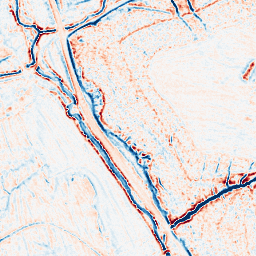
Category: edge_preserving
Decomposition family: bilateral
Decomposition parameters: d: 9
sigma_color: 75
sigma_space: 100
Upsampling method: sinc_hamming
Upsampling parameters: scale: 2
kernel_size: 4
Upsampling scale: 2